Field crop: tomato
Growth stage: 1
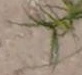
Species: cyperus